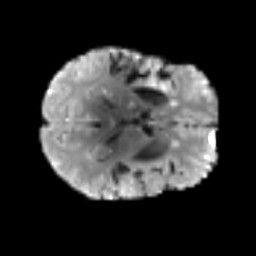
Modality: T2w
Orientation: axial
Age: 56
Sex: male
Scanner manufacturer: siemens
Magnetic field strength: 3 T
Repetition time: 5.6 s
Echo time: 0.082 s